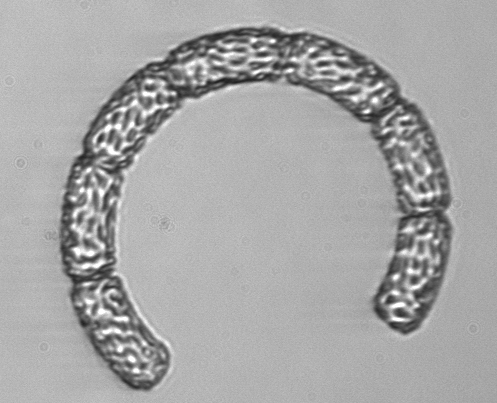
Label: Guinardia_striata